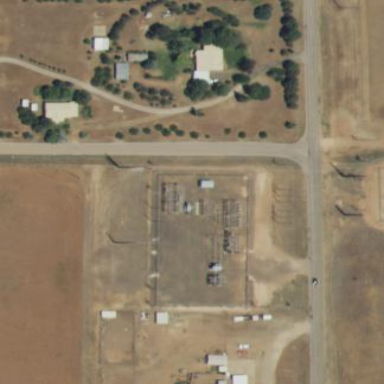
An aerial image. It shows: There is distribution substation enclosed by fence.